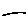
Label: line